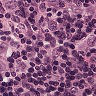
Metastatic tissue present: yes